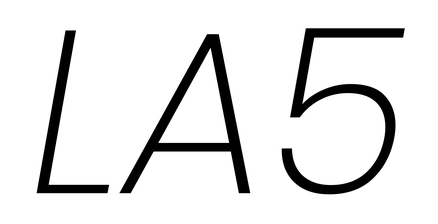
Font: Poppins-ExtraLightItalic